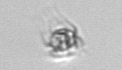
Label: Mesodinium